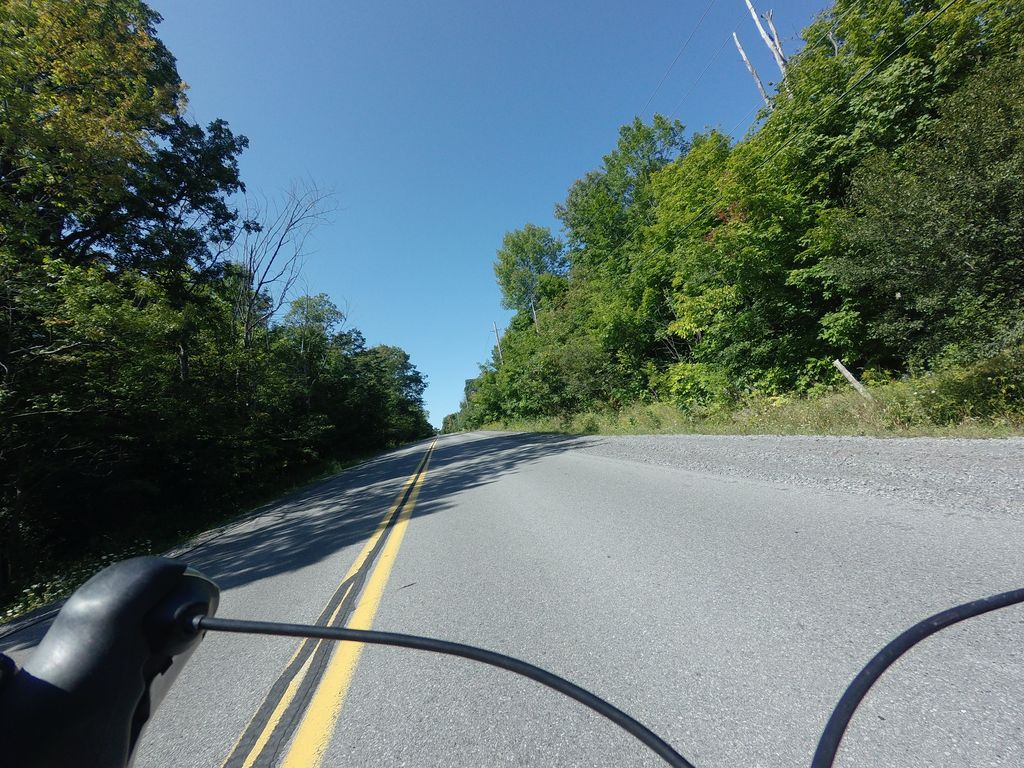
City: ottawa-gatineau